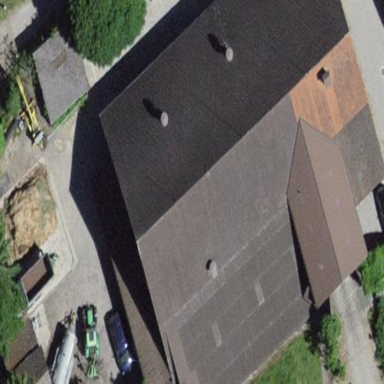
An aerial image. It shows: Farm building.